Question: Imported an eclipse project into Android Studio and saved it in a new folder. Changed the package name and everything to new names but the Project's name is still the one from the old project.
How do I change the pointed name into something else?

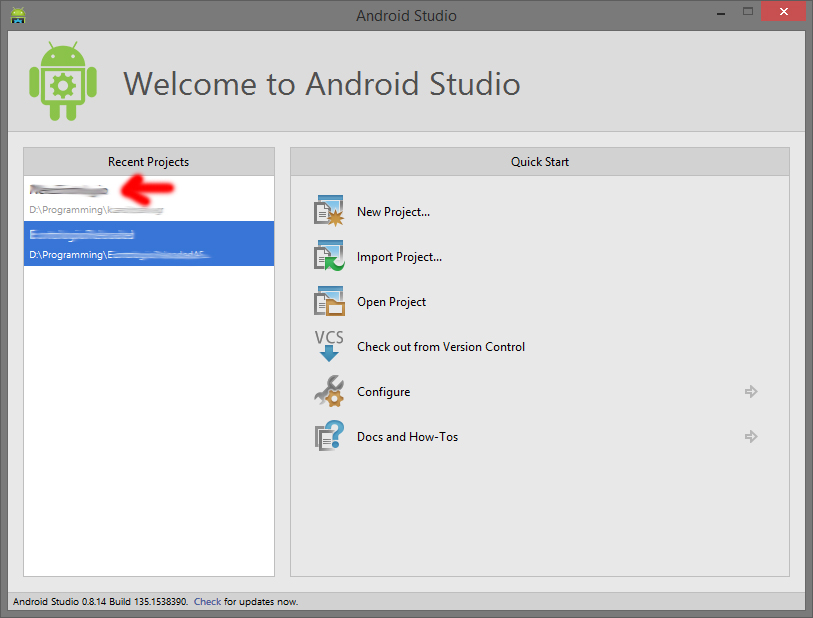
Answer: Try changing the contents of this file: 'C:\Path\To\Project\.idea\.name'